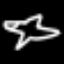
Label: airplane